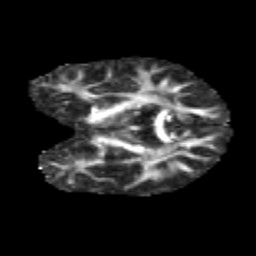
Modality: FA
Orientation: coronal
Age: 11
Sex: male
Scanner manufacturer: siemens
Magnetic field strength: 3 T
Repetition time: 3.8 s
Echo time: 0.07 s